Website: slack
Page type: payment
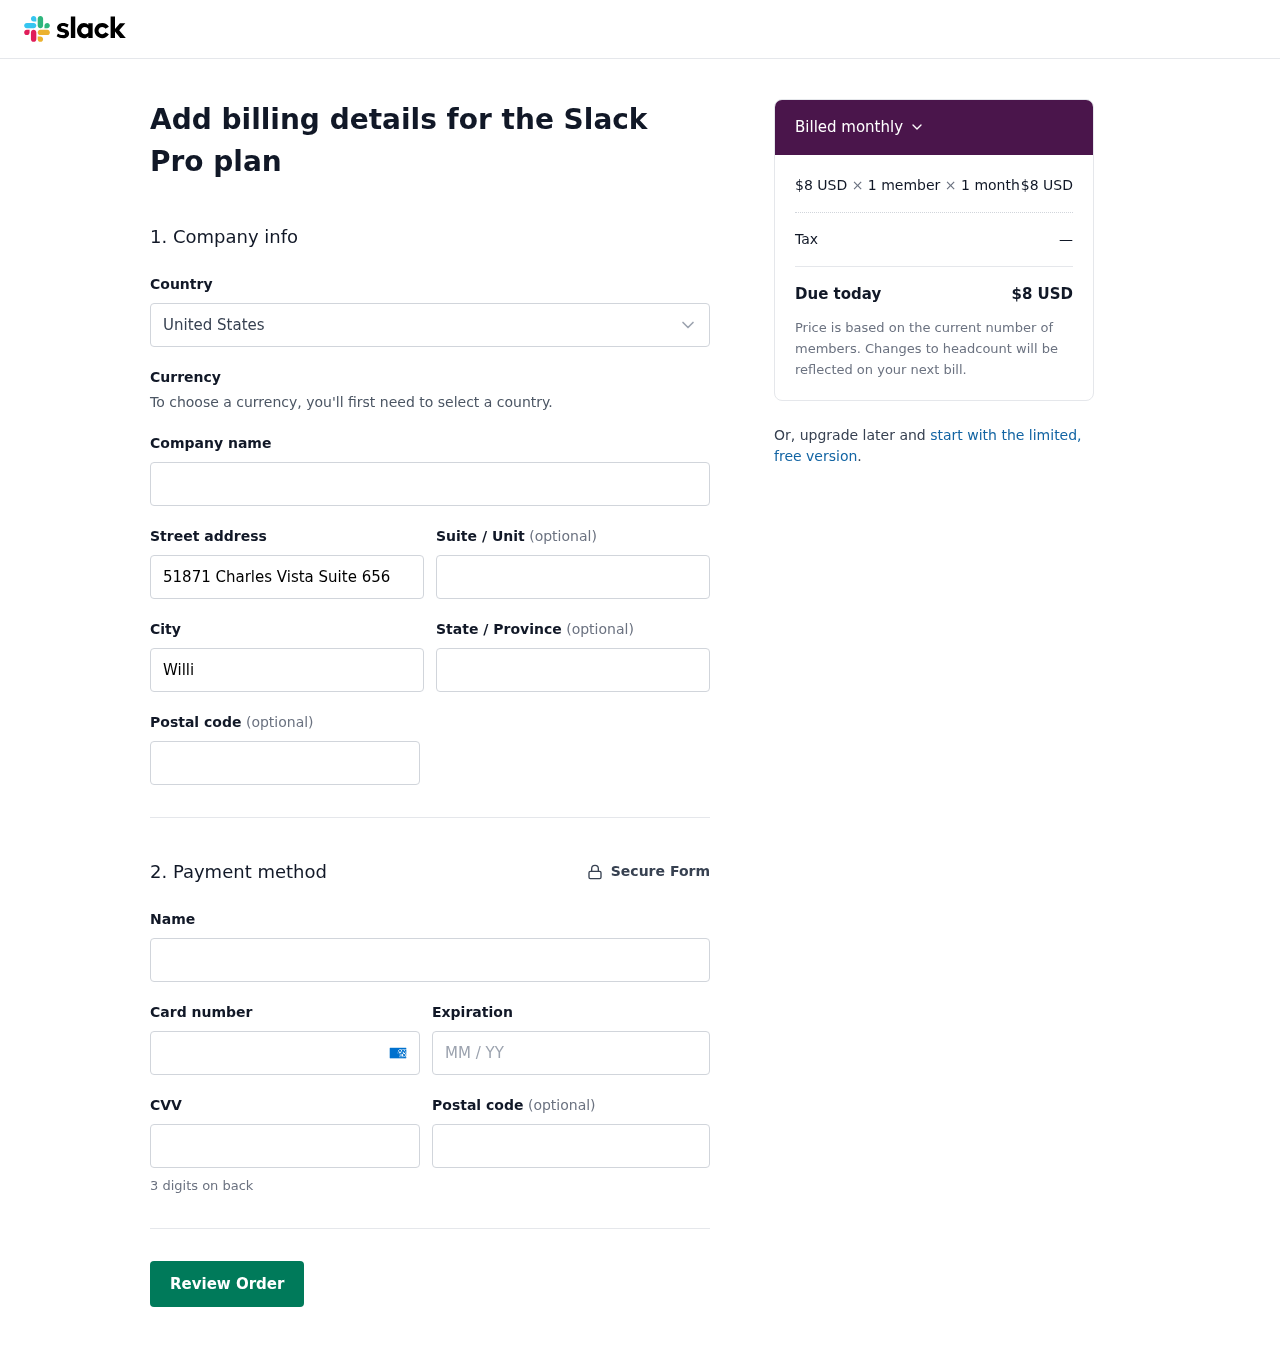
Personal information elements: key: PII_COUNTRY
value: United States
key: PII_STREET
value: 51871 Charles Vista Suite 656
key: PII_CITY
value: Williamstown
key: PII_STATE
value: Iowa
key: PII_POSTCODE
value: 01570
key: PII_FULLNAME
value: Brooke Holland
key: PII_CARD_NUMBER
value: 3460 2299 8327 602
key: PII_CARD_EXPIRY
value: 08/30
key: PII_CARD_CVV
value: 1866
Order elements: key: ORDER_PRICE_PER_MEMBER
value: $8 USD
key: ORDER_NUM_MEMBERS
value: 1 member
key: ORDER_NUM_MONTHS
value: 1 month
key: ORDER_SUBTOTAL
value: $8 USD
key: ORDER_TAX
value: —
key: ORDER_TOTAL
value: $8 USD